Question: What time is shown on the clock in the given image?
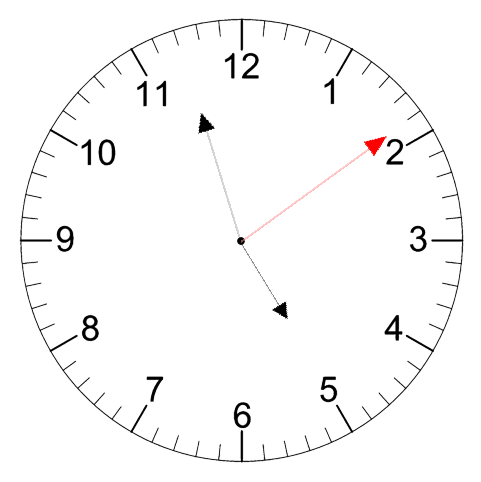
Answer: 04:57:09